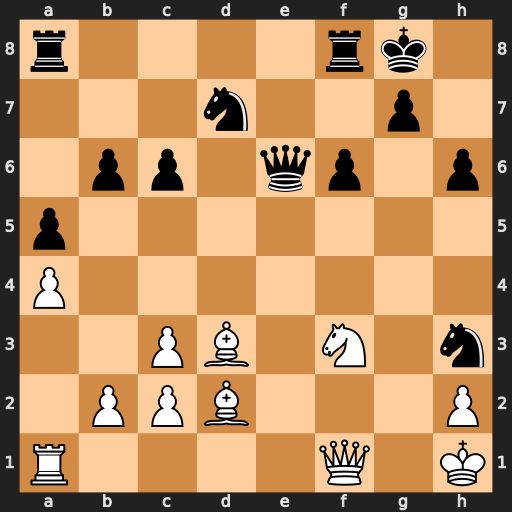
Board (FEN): r4rk1/3n2p1/1pp1qp1p/p7/P7/2PB1N1n/1PPB3P/R4Q1K
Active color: w
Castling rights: -
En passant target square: -
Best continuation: Bc4 Qxc4 Qxc4+